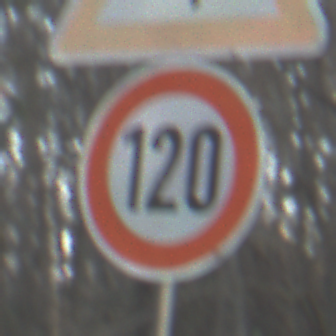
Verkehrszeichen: Geschwindigkeit120
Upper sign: FlugbetriebLinks
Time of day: SunriseSunset
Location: Outdoor (Nature)
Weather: Clear
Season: Winter
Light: Natural